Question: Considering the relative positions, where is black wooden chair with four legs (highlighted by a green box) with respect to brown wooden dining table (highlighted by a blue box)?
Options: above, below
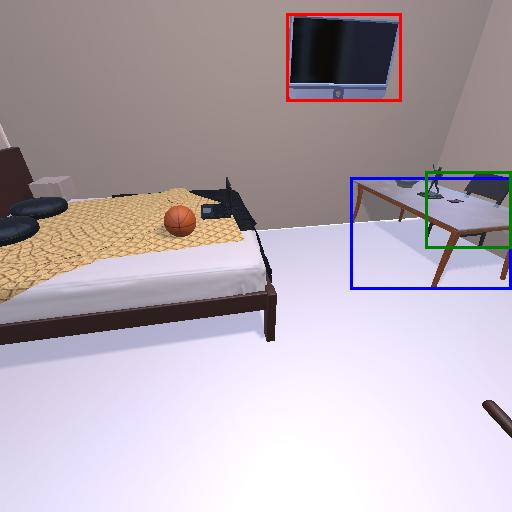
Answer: above